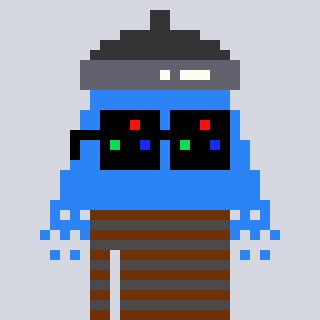
a pixel art character with square black sunglasses, a shower-shaped head and a grayscale-colored body on a cool background